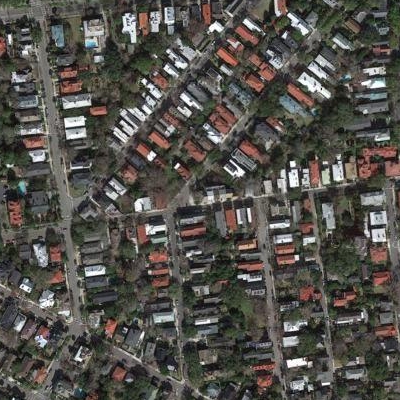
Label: fResident